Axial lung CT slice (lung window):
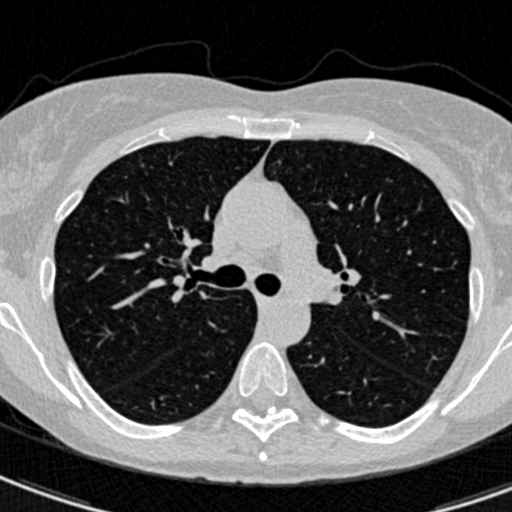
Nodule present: no